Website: lowes
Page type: customer-info-address
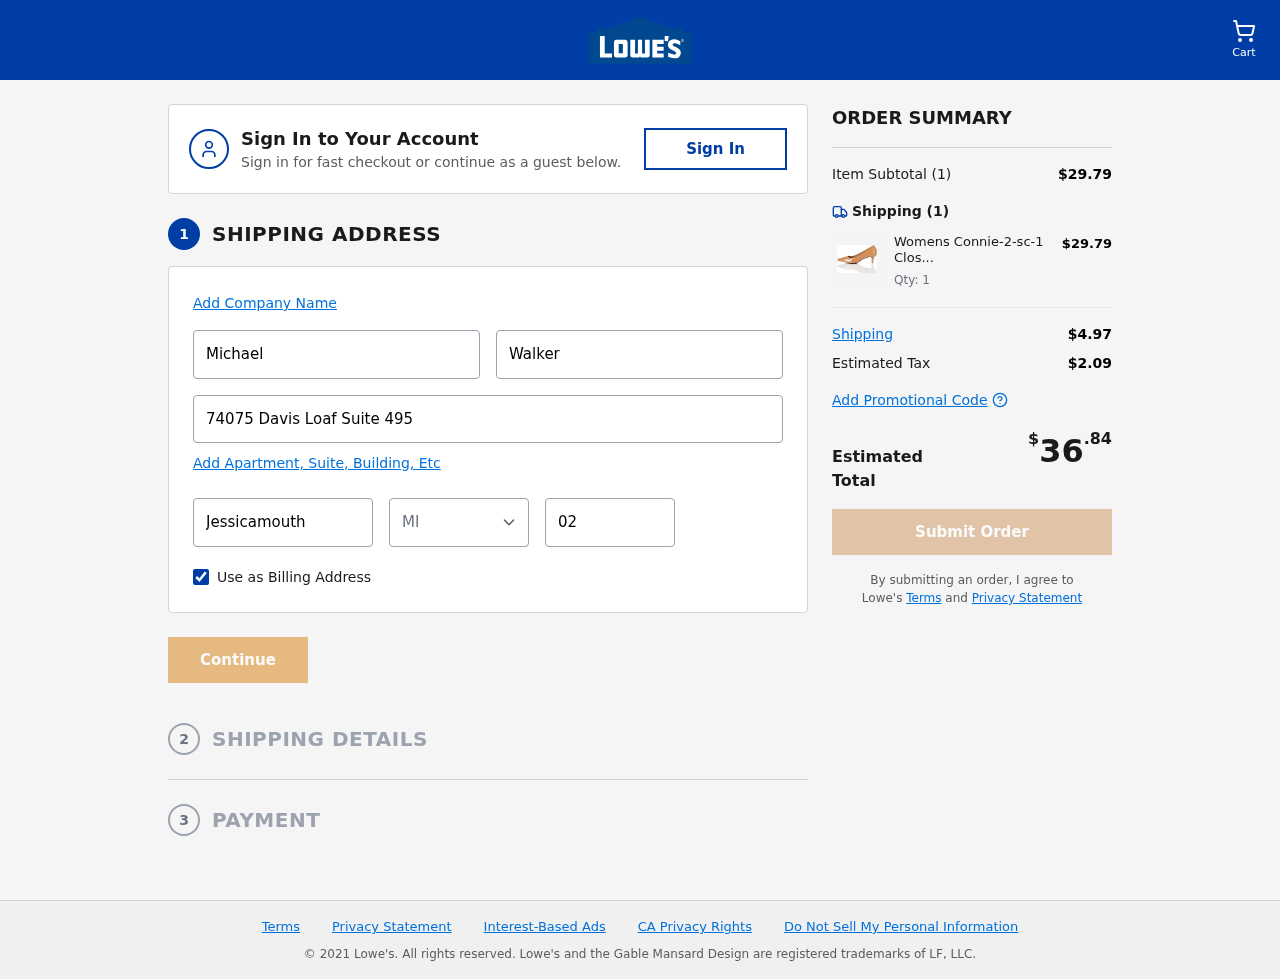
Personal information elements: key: PII_CITY
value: Jessicamouth
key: PII_FIRSTNAME
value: Michael
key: PII_LASTNAME
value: Walker
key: PII_POSTCODE
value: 02304
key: PII_STATE_ABBR
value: MI
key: PII_STREET
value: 74075 Davis Loaf Suite 495
Product elements: key: PRODUCT1_NAME
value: Womens Connie-2-sc-1 Closed Toe Heels
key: PRODUCT1_PRICE
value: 29.79
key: PRODUCT1_QUANTITY
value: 1
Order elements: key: ORDER_NUM_ITEMS
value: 1
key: ORDER_SUBTOTAL
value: $29.79
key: ORDER_NUM_ITEMS2
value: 1
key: ORDER_SHIPPING_COST
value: $4.97
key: ORDER_TAX
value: $2.09
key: ORDER_TOTAL
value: $36.84